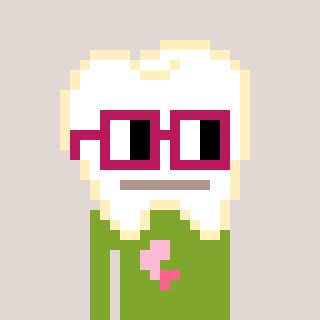
a pixel art character with square dark red glasses, a tooth-shaped head and a slimegreen-colored body on a warm background